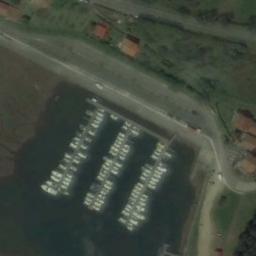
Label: harbor